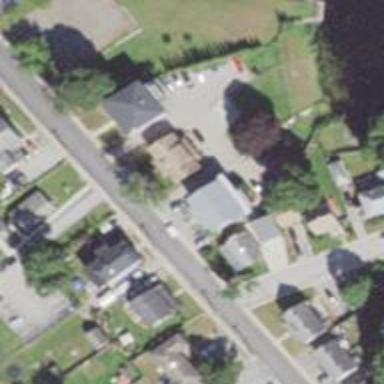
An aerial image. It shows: Residential driveway.